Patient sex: M
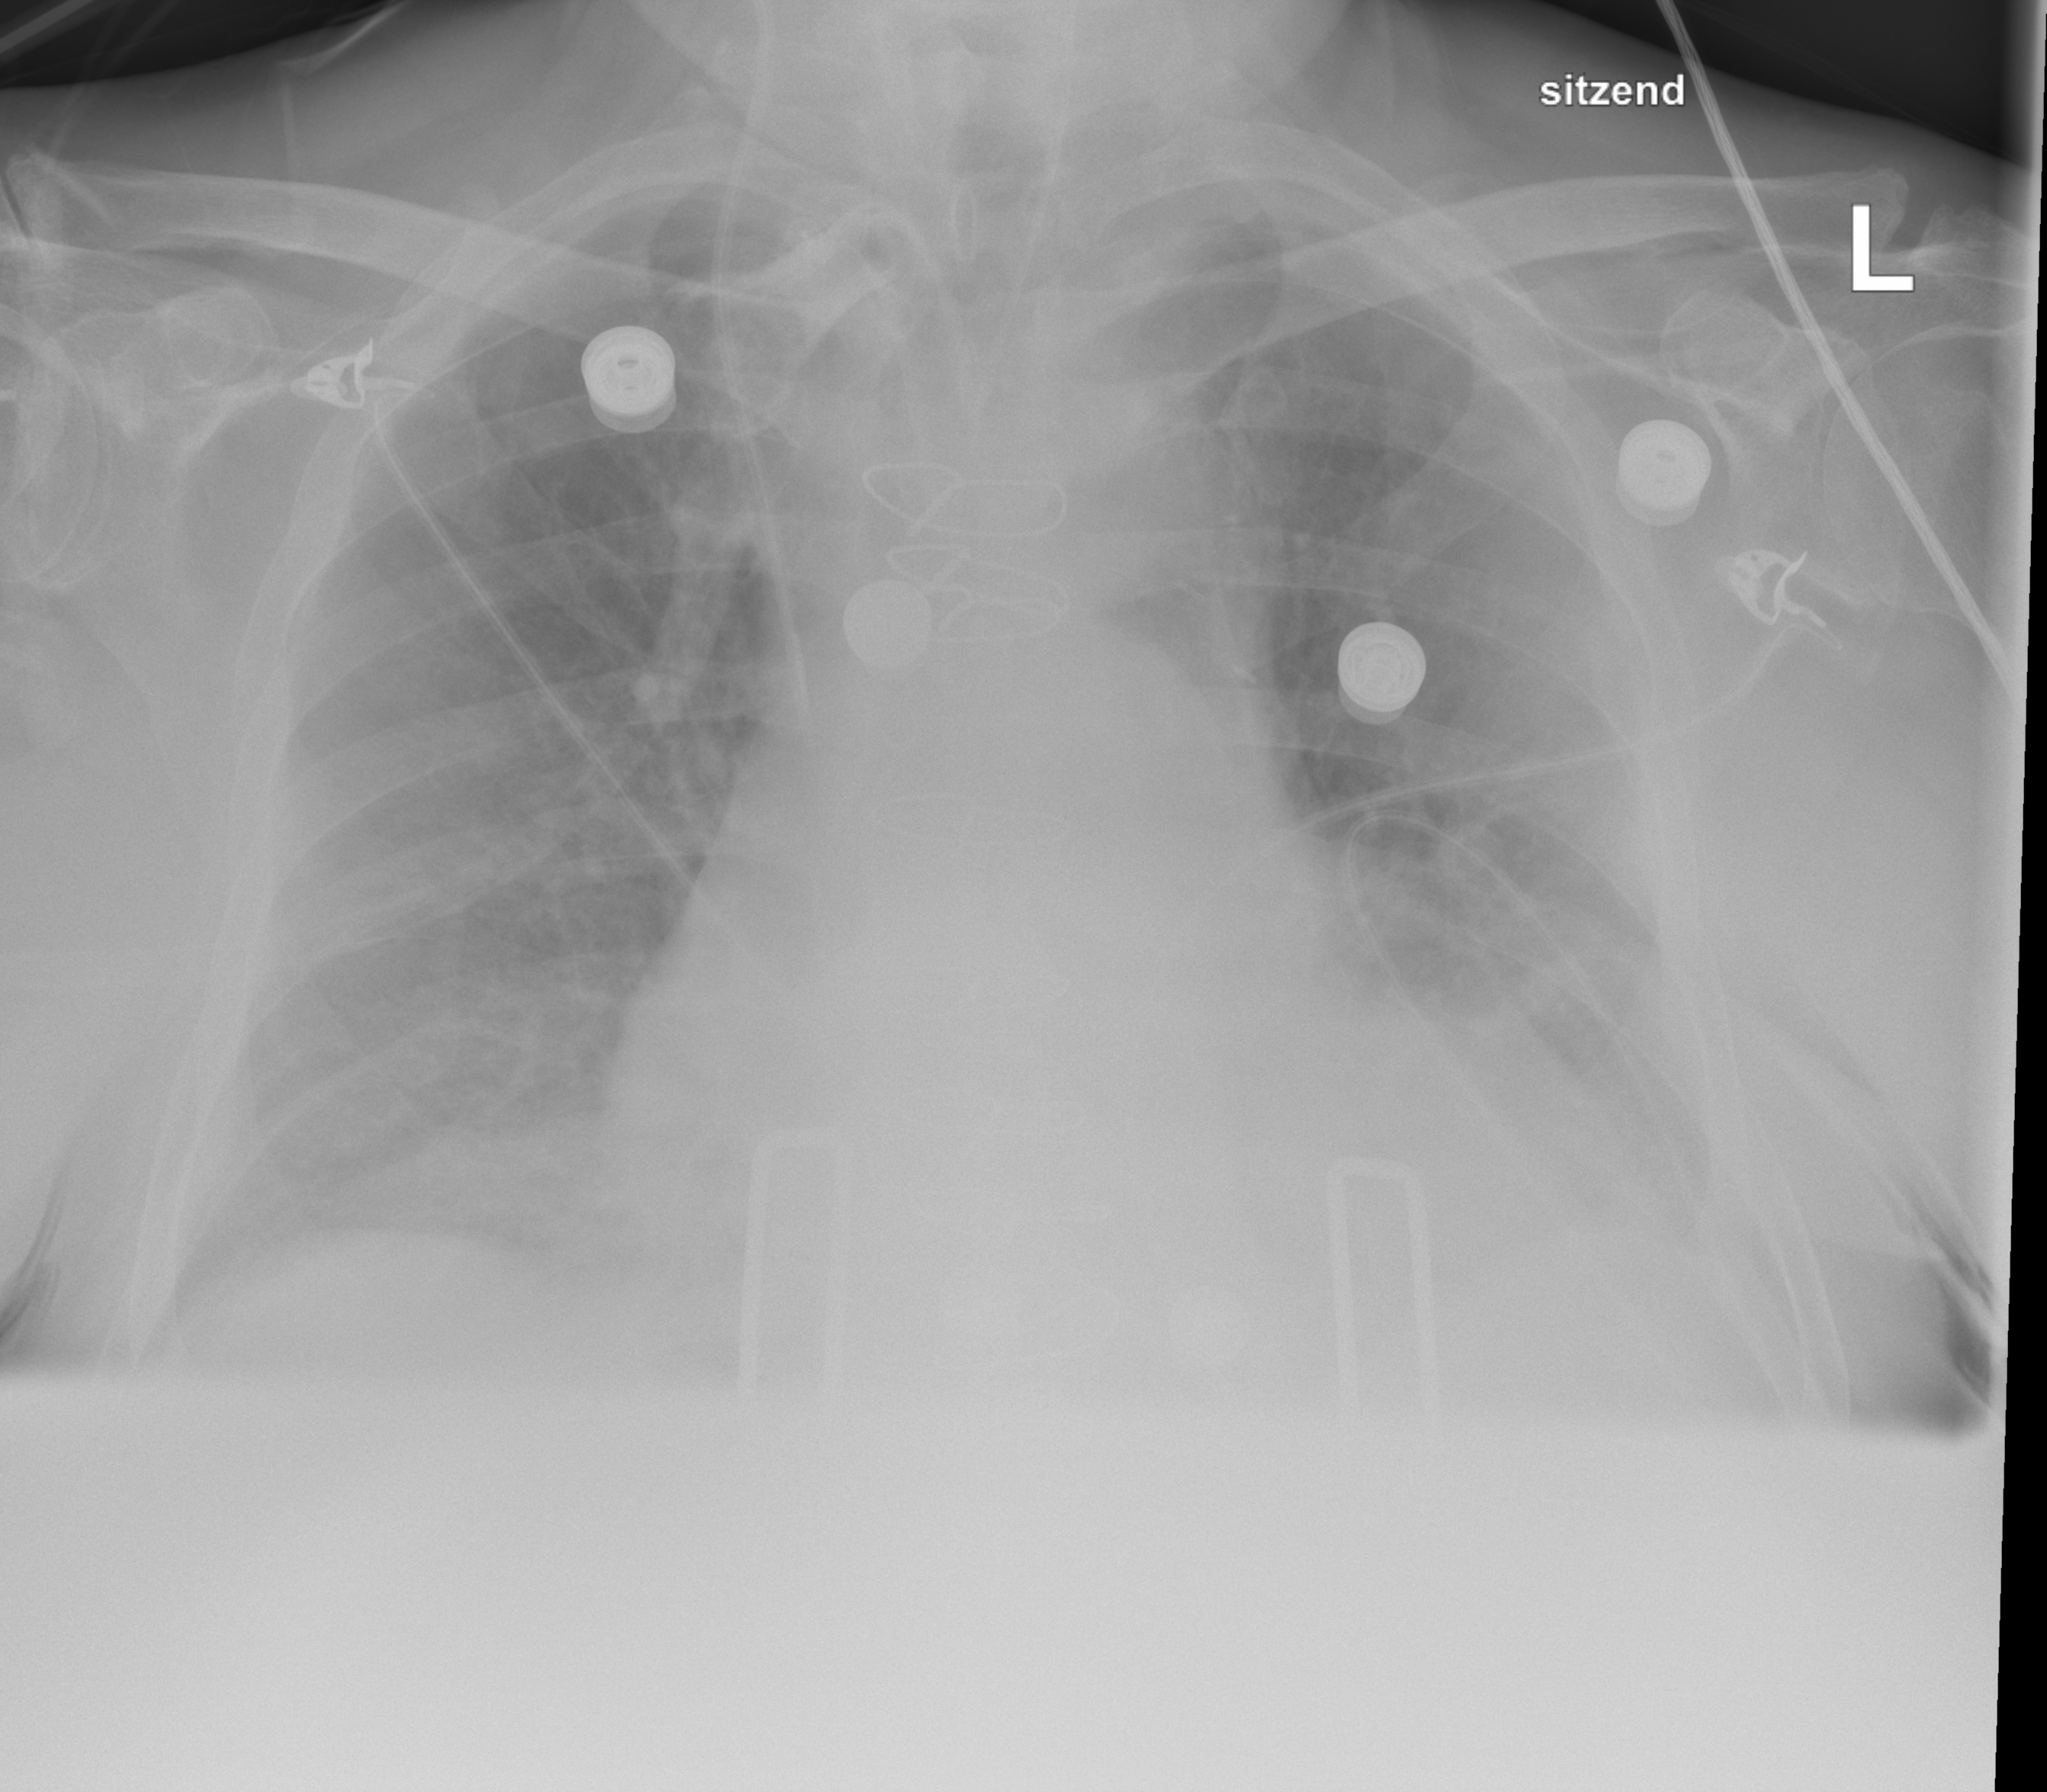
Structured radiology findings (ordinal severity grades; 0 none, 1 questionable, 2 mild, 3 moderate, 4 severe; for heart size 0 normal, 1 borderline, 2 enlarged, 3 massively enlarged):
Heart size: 2
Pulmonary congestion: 2
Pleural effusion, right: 0
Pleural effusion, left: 2
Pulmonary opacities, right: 2
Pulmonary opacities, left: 2
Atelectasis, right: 2
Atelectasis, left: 2